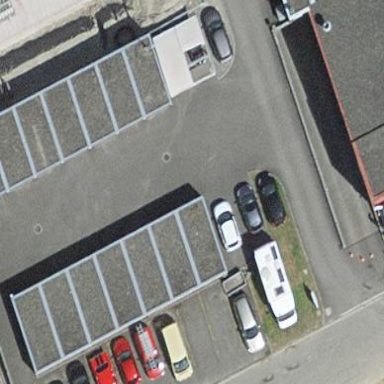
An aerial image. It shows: Garage with flat roof.